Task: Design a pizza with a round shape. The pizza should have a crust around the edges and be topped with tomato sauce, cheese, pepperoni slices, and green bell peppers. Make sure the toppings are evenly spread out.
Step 229:
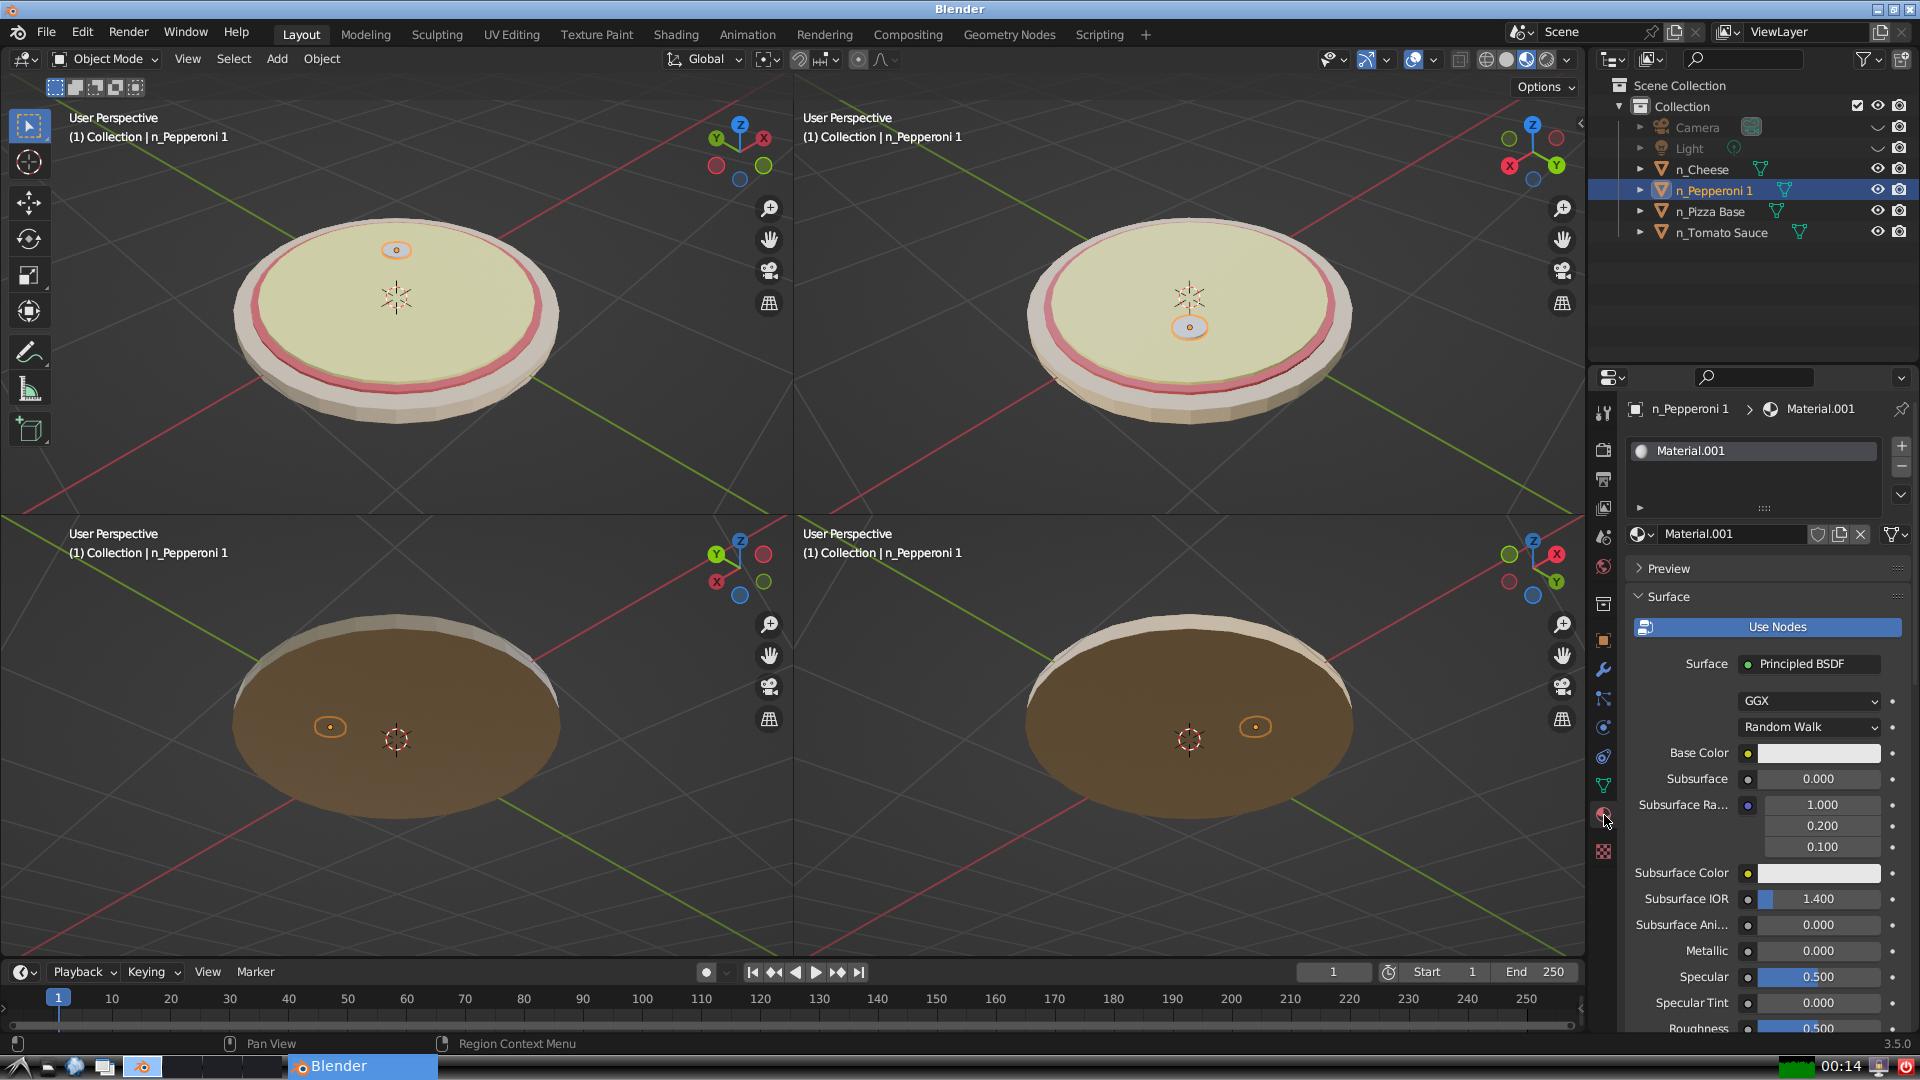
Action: click: no